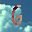
Label: 6